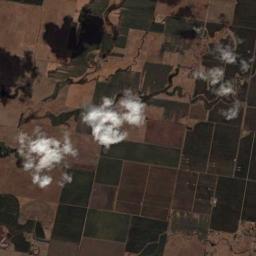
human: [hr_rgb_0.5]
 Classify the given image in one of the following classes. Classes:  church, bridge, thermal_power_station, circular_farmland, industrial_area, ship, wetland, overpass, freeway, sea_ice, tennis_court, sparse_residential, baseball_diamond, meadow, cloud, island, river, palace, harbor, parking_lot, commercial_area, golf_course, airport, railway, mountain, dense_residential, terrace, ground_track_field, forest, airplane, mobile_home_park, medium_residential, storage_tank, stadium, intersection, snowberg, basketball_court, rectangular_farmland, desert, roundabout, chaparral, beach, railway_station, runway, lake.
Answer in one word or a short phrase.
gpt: cloud